Field crop: tomato
Growth stage: 1
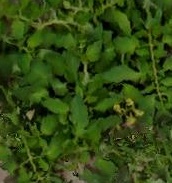
Species: tomato